六年级 · 度量几何学
 在图 1 中, 剪去一个最大的圆后, 剩下图 2, 图 1 和图 2 的周长比值 ( )。

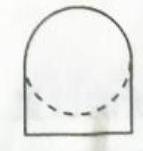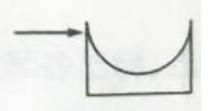
A. 小于 1
    B. 等于 1
    C. 大于 1
    D. 不能确定

图1

图 2

答案: B